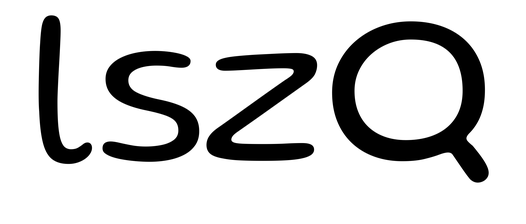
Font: Gluten_Light